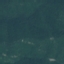
Label: Forest